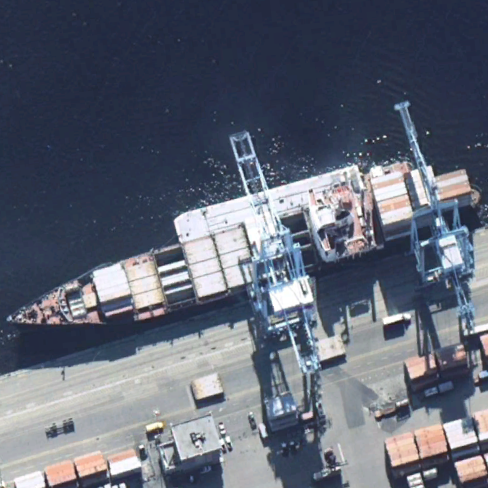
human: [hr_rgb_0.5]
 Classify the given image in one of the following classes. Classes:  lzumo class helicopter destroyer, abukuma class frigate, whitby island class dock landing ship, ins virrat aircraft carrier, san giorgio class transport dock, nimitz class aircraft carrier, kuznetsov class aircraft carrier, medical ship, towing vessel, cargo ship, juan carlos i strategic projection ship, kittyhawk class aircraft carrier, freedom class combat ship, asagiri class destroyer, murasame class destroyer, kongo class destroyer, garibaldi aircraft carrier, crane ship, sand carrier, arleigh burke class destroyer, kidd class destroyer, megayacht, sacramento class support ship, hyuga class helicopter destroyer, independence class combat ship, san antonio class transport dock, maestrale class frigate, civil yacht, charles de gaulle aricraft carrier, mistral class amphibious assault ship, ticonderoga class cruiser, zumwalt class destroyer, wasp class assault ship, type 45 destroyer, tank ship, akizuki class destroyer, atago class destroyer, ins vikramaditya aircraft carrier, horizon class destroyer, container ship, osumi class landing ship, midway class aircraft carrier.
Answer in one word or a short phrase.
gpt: Container ship